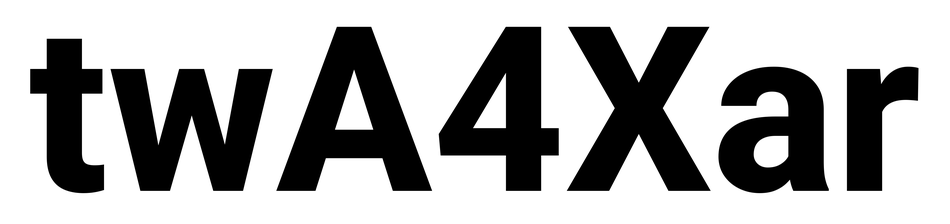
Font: Roboto_ExtraBold